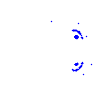
Particle: pion